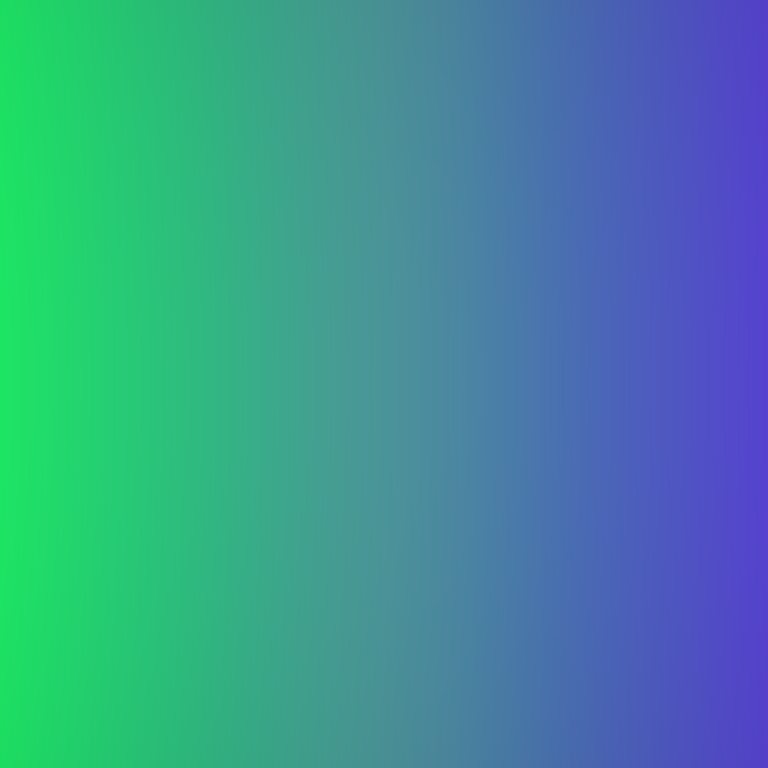
Abstract light effect, smooth gradient from vibrant green to deep purple, calm atmosphere, soft blend, no room, no furniture, no objects.